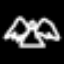
Label: angel